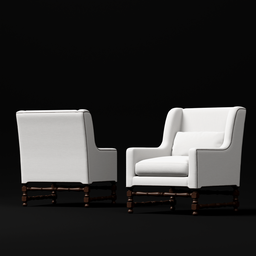
Label: furniture